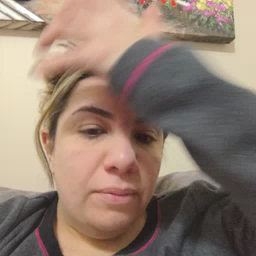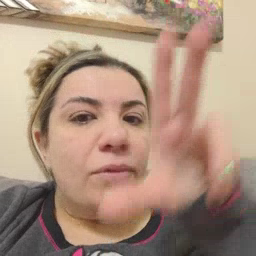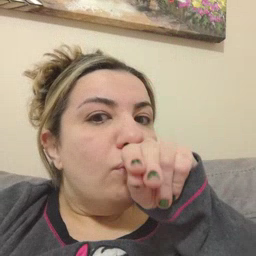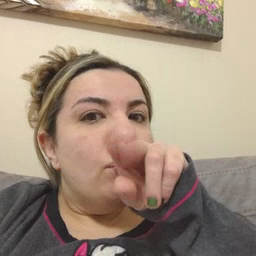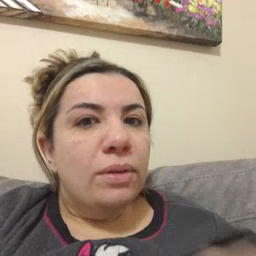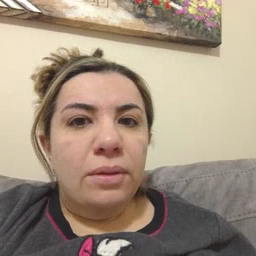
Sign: duck